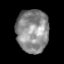
Tissue: skin
Cell type: Epithelial cells
Senescence score: 0.1498
Nuclear area (px): 1360
Mean DAPI intensity: 139.682